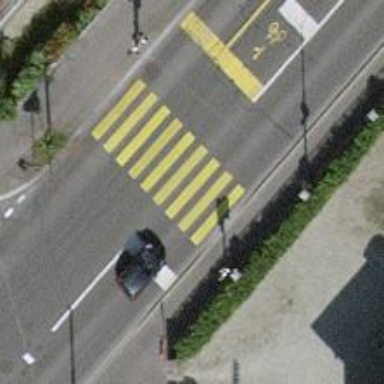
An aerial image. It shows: Crossing with marked traffic signals.